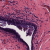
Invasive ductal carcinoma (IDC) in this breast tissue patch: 0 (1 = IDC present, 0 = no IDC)